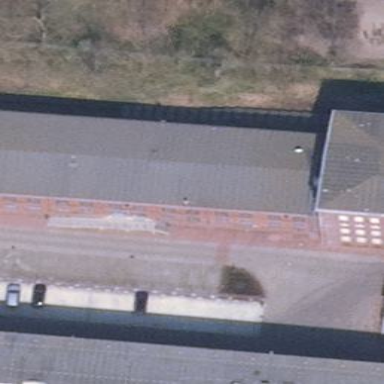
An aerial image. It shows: Commercial building.